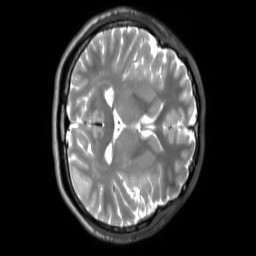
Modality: T2w
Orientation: axial
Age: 33
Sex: male
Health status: ill
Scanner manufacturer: siemens
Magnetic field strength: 3 T
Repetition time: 2.8 s
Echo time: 0.326 s